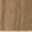
Piece: xx